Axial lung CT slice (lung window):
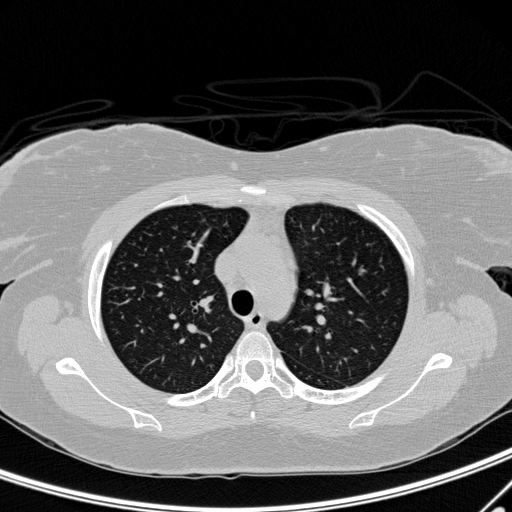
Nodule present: no